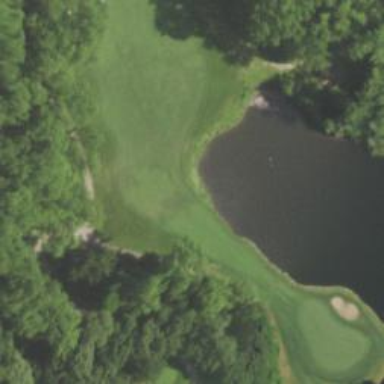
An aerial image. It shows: View of golf hole.